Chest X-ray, PA view. Patient: 22 years old, sex M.
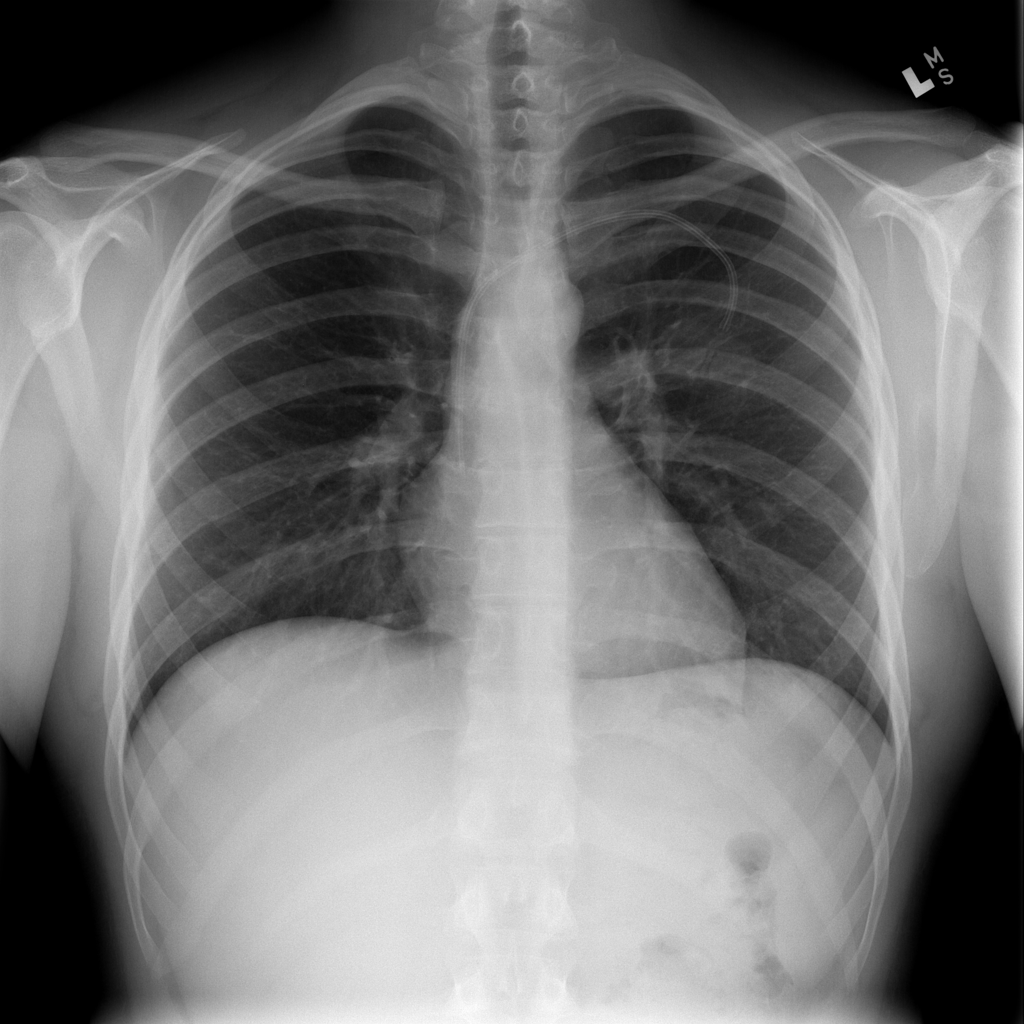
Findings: No Finding